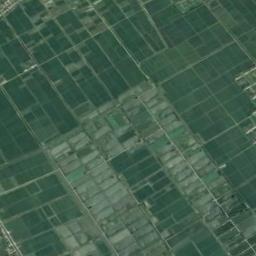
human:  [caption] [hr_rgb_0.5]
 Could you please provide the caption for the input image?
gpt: There are some deep green and light green rectangular farmland .

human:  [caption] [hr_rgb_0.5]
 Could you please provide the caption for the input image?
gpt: Lots of green rectangular farmlands are neatly arranged on the ground .

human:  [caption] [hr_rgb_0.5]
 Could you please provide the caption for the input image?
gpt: Many dense, neatly arranged dark green, light green mixed rectangular farmlands of different sizes .

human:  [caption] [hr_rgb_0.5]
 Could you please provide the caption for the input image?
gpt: There are many rectangular farmlands of different shades .

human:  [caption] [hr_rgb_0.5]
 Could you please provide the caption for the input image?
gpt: There are many green rectangular farmlands .